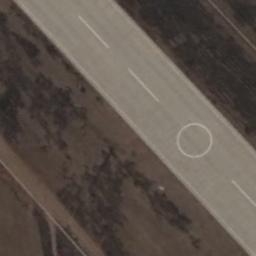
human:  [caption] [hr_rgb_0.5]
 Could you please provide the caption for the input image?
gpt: Next to the runway is brown bare ground with white circles and dashes on the runway .

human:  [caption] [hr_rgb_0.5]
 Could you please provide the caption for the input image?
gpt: The runway is on the bare land next to some trees .

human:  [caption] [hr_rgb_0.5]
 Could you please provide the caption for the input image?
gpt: The grass is on either side of the runway .

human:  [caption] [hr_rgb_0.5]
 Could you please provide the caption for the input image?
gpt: The runway goes through the clearing and a round marking is on the runway .

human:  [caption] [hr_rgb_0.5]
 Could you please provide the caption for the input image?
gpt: There are brown bare land beside the runway .